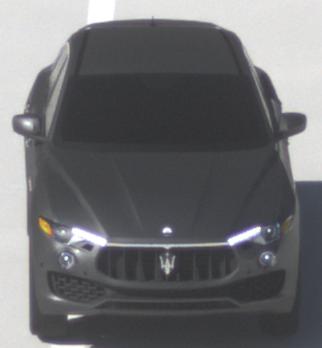
Make: Maserati
Model: Levante GT Hybrid
Detailed model: Levante
Model produced from: 2021/07
Model produced until: 2022/10
Doors: 4
Color: gray
Road condition: dry road
Daytime: morning or afternoon
Contrast: high contrast